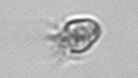
Label: Ciliophora